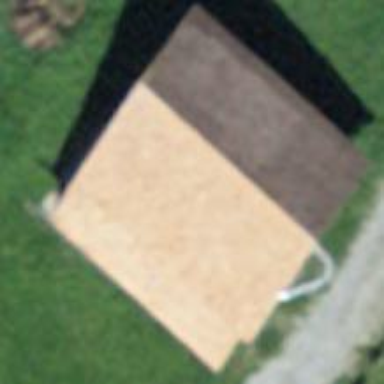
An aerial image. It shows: Barn.